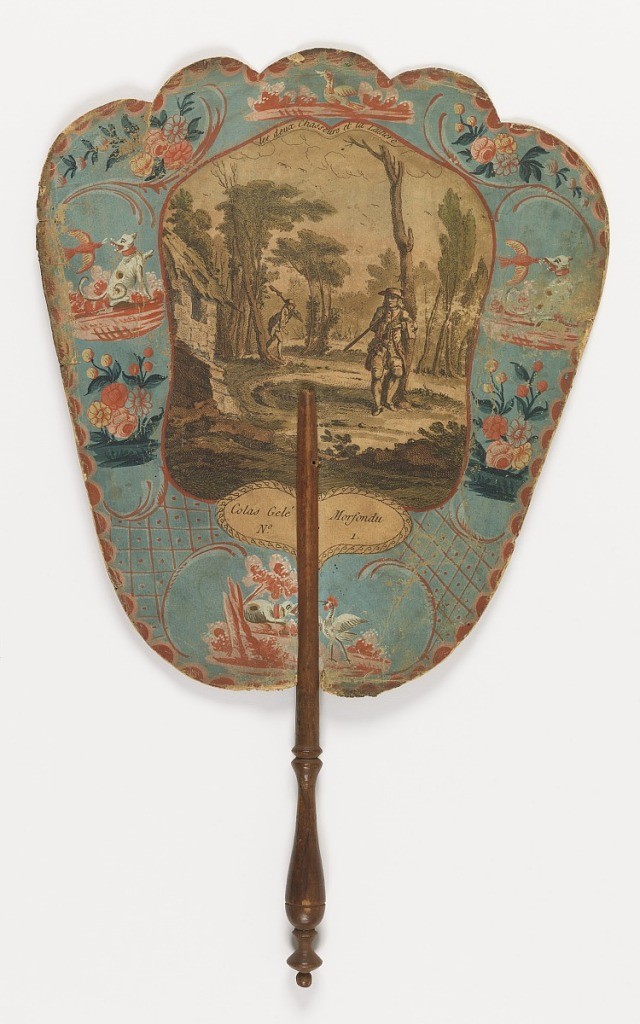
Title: Les deux chasseurs et la laitière (The two hunters and the milkmaid)
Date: ca. 1822
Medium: Engraved, hand-colored, and painted paper leaf, turned wood handle
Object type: Handscreen
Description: Handscreen with a paper leaf and turned wood handle. Obverse: engraved image of two hunters beside a cottage in the woods.  Reverse, bits of dialogue from the play "Les deux chasseurs et la laitiere."